Question: Ok guys. I have the following problem:
I have the data of the following plot.

So the data file of this plot contains three columns.
The 2nd and 3rd ones the x,y points. And the 1st one is to which system those points belong.
In this case the red ones are for the system of 20 years. The blue ones for the 30 years.
What I want to find is the curve at 25 years. So if I plot it it should be between the red and blue curves.
I have no idea how interpolate the data in order to obtain what I want. Actually I want to have for 21,22,...29 years, I guess if we can find it for a time in between these two, then the method should work for any time between 20 and 30.
PS: I guess the interpolation for each curve (in this case red or blue one) is quite easy. Just using interp1(x,y,xx) will work. But what happened with the other "dimension" (M)
The data.
'''
20.0000 3.4076 0
20.0000 3.4226 99.5405
20.0000 3.4701 <PHONE>
20.0000 3.5592 <PHONE>
20.0000 3.6248 <PHONE>
20.0000 3.6643 <PHONE>
20.0000 3.7091 <PHONE>
20.0000 3.7591 <PHONE>
20.0000 3.8077 <PHONE>
20.0000 3.8957 <PHONE>
20.0000 4.0314 <PHONE>
30.0000 3.6335 0
30.0000 3.6373 49.8884
30.0000 3.6488 99.5405
30.0000 3.6685 <PHONE>
30.0000 3.7363 <PHONE>
30.0000 3.7876 <PHONE>
30.0000 3.8537 <PHONE>
30.0000 3.8935 <PHONE>
30.0000 3.9384 <PHONE>
30.0000 3.9892 <PHONE>
30.0000 4.0410 <PHONE>
30.0000 4.1350 <PHONE>
30.0000 4.2153 <PHONE>
30.0000 4.2813 <PHONE>
'''
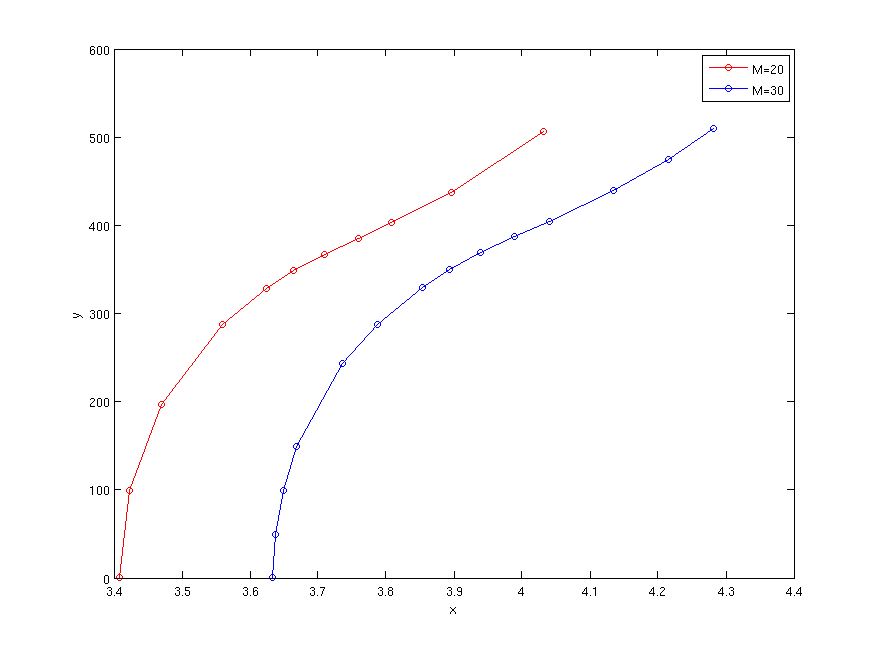
Answer: Actually, by looking at the Matlab documentation I found a simpler way. You can use the function <URL>. The resampling on a common grid and the interpolation is embedded in the function.
'''
%// First separate (and name your column to identify them better)
t = d(:,1) ;
x = d(:,2) ;
y = d(:,3) ;
%// use the function 'griddata'
[TI,YI] = meshgrid( 20:30 , 0:20:500 ) ; %// change these values to change the grid limits
XI = griddata(t,y,x,TI,YI) ;
%// show result in 3D ... but could be projected in X-Y plane if necessary
plot3(TI,YI,XI , 'Marker','o' )
xlabel('Time') ; ylabel('Y') ; zlabel('X')
'''
The last line of the code shows this plot:

All your interpolated data are in the XI matrix. The way to retrieve them depends on how you want to organize them ultimately.
---
EDIT:
To place all the interpolated data in a single table 'InterpData' organized the same way of your original table, use the following:
'''
nLine = numel(XI) ;
InterpData = [ reshape(TI,nLine,[]) reshape(XI,nLine,[]) reshape(YI,nLine,[]) ] ;
'''
---
Regarding the 'NaN's. They will come to bother you every time you ask to do an interpolation outside of the initially known values.
For example, if your time in the original data is in the [20 to 30] interval, matlab will gladly interpolate anything within that interval, but will return 'NaN' if you ask to return a value for time = 19 for example. Same goes for 'Y', the grid on which to interpolate has to be within the initial range. (as in this implementation we use a base grid formed by 'Time' and 'Y', to interpolate the 'X' column).